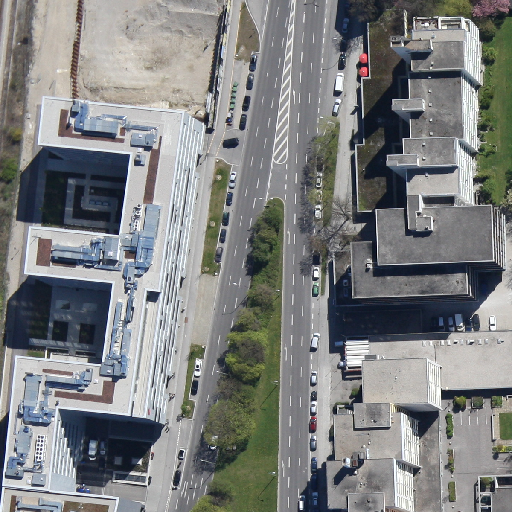
Referring expression: car